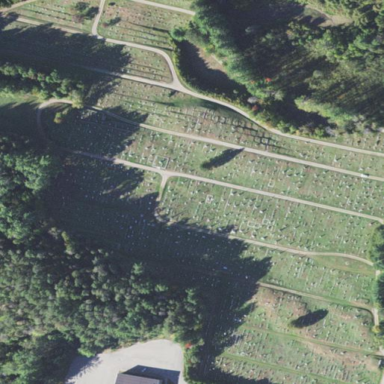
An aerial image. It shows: Cemetery with graves.